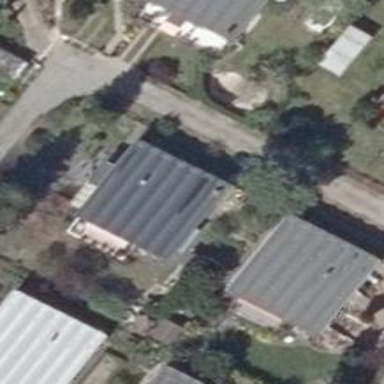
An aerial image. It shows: Detached building.